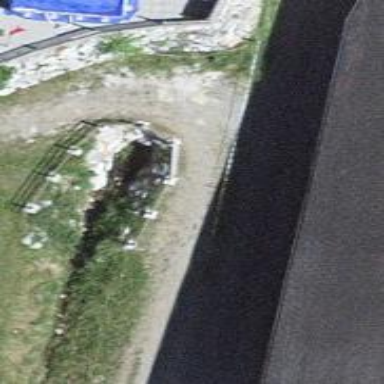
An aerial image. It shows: Culvert tunnel.